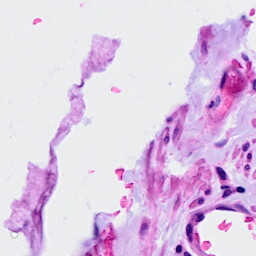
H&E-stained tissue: Ovarian